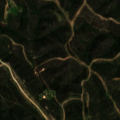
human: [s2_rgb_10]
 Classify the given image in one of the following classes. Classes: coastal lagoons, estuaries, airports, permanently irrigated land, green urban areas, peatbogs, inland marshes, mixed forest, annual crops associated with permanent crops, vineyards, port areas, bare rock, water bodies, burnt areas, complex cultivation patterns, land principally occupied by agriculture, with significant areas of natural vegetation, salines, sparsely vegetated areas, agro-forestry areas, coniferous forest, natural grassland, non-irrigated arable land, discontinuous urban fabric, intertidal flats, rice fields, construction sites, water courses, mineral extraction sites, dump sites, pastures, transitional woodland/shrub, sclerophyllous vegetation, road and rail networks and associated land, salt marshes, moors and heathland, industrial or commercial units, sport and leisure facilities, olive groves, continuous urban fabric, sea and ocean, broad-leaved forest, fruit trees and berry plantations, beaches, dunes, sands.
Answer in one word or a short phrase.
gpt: broad-leaved forest, transitional woodland/shrub